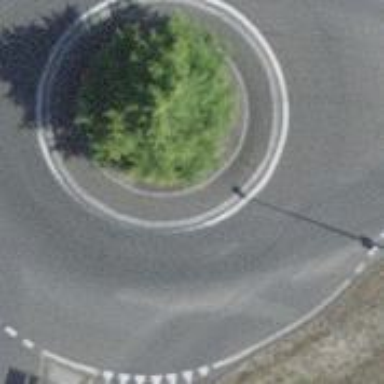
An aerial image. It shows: Tertiary road with asphalt surface leading to roundabout junction.